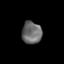
Tissue: skin
Cell type: Epithelial cells
Senescence score: 0.2743
Nuclear area (px): 436
Mean DAPI intensity: 106.415